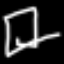
Label: squiggle